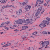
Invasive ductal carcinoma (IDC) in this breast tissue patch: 1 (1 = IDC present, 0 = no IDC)